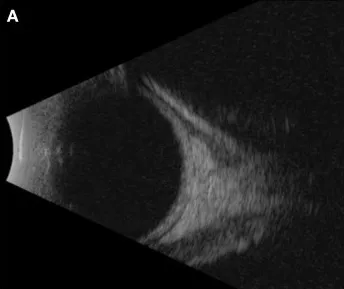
Right eye.
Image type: ophthalmic_imaging (b_scan)